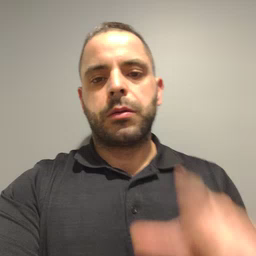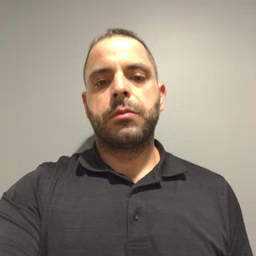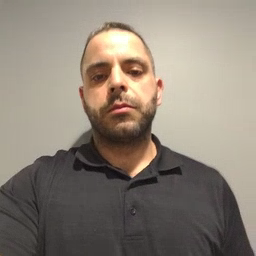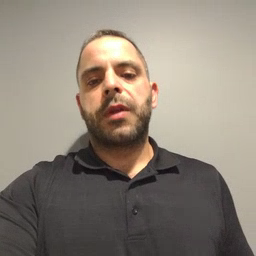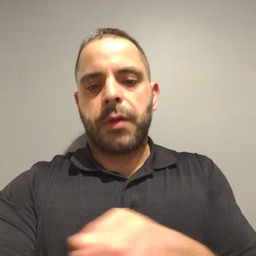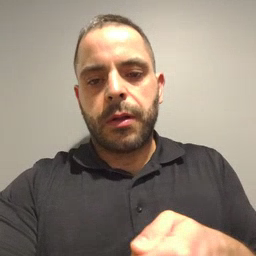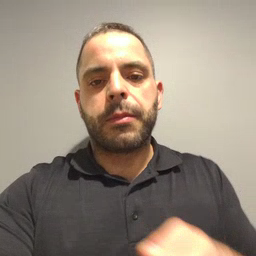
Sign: vacuum